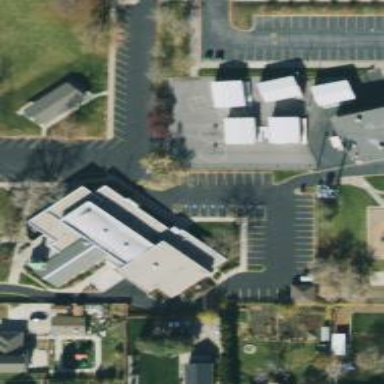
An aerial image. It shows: Parking space.